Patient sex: M
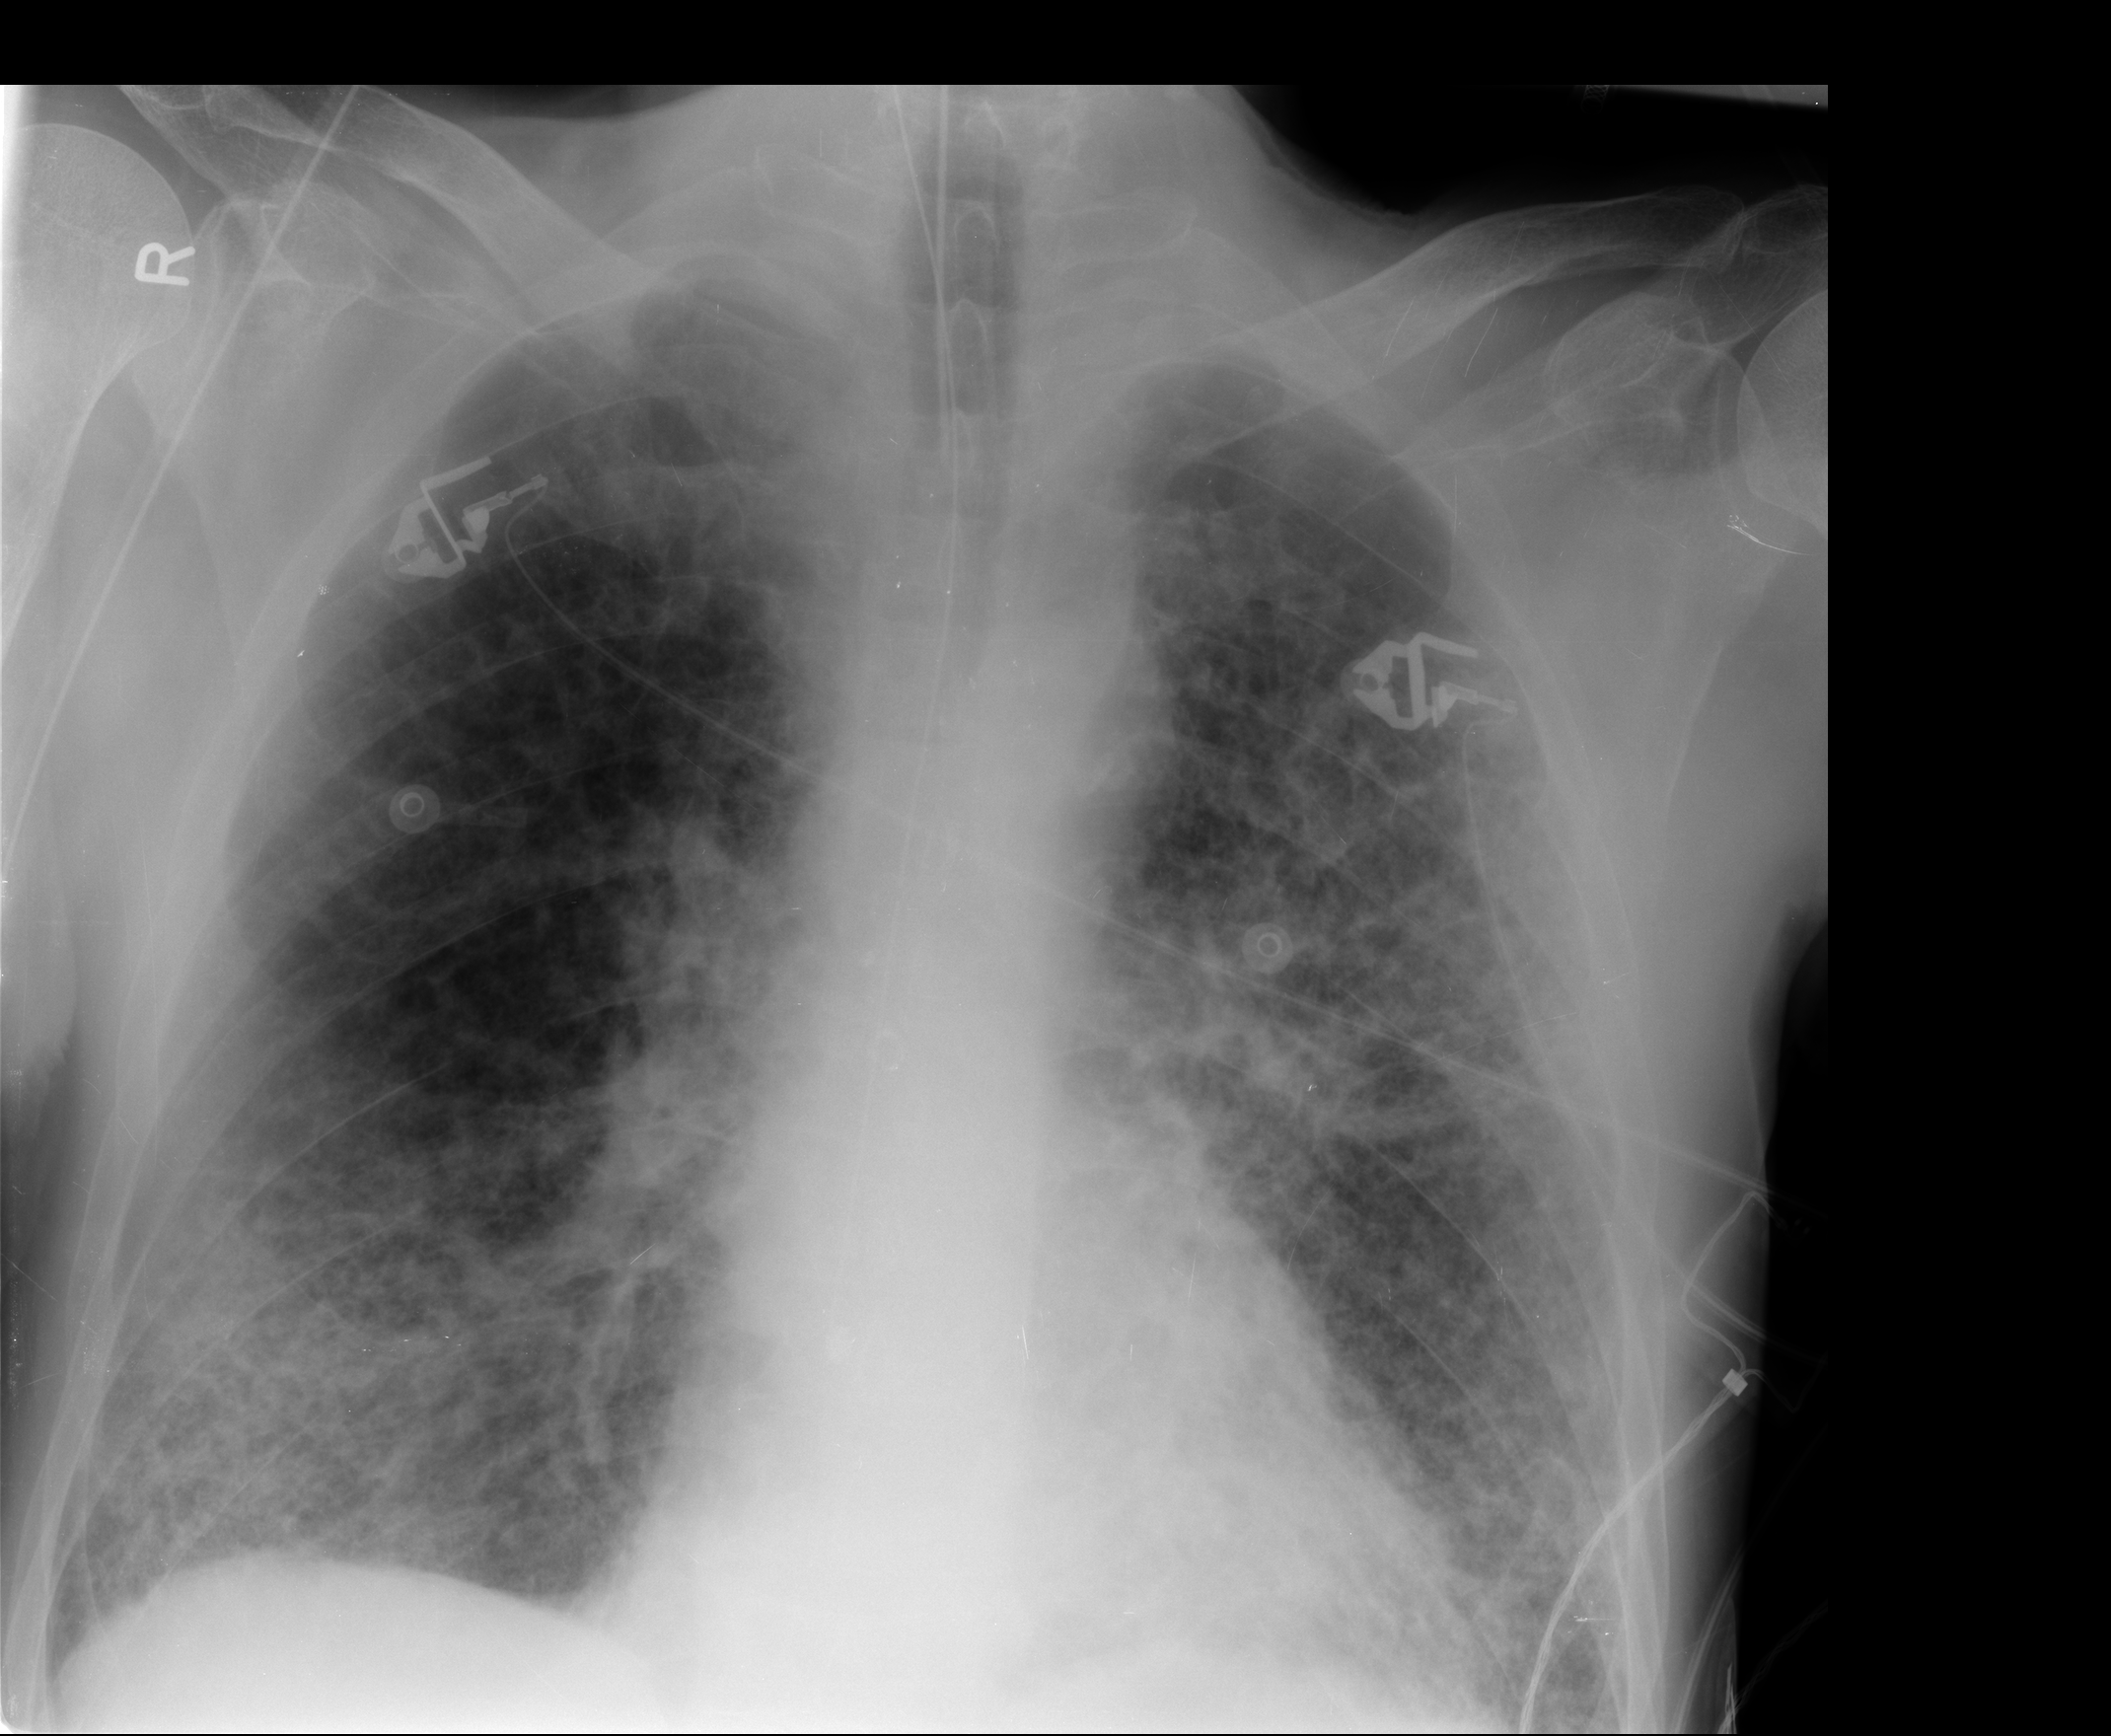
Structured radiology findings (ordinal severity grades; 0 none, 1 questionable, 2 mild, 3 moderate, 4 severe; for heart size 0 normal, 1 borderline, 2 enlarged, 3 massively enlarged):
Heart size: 0
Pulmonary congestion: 2
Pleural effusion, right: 0
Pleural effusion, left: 0
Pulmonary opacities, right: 2
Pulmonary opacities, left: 3
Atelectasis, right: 2
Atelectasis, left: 3